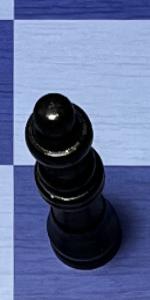
Label: Queen_Black